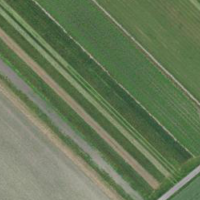
EUNIS habitat code: 52
Species observed at this site:
Galeopsis tetrahit